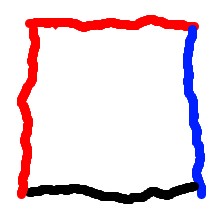
Shape: square